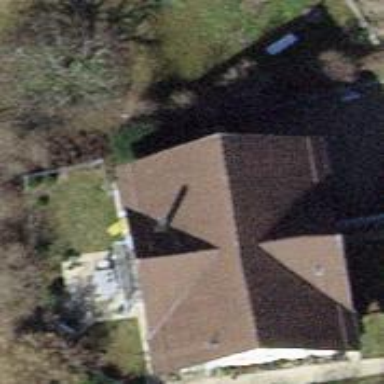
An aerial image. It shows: Detached building with gabled roof.